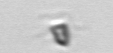
Label: Pyramimonas